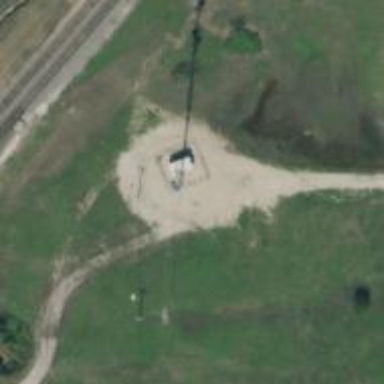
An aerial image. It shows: Communication mast tower.